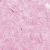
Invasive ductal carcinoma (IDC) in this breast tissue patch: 0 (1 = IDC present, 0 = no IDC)